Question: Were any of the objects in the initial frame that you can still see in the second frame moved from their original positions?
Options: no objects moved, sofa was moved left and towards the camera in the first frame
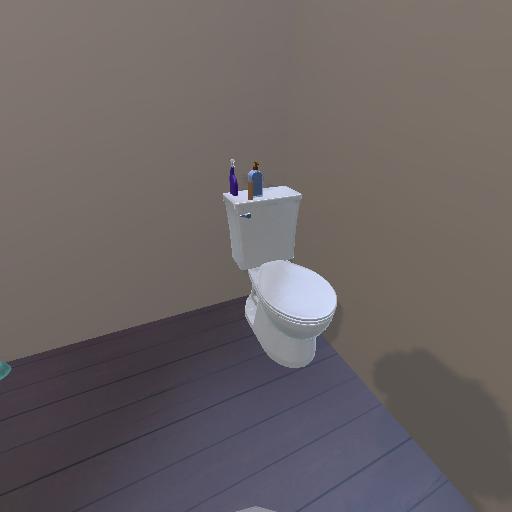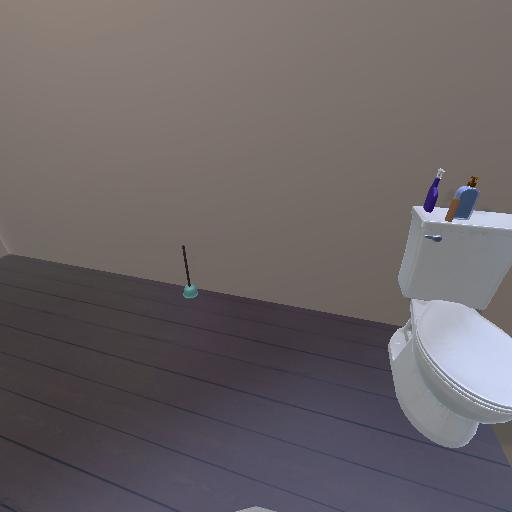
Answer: no objects moved